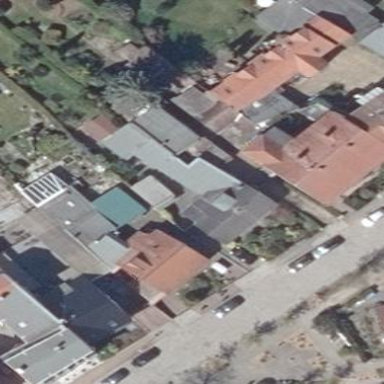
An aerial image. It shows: Detached building with gabled roof.